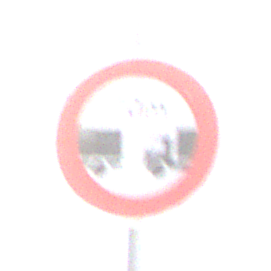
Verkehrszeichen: VerbotUnterschreitenMindestabstand
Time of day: MorningAfternoon
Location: Outdoor (RoadRail)
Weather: PartlyCloudy
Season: NotSpecified
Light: Natural